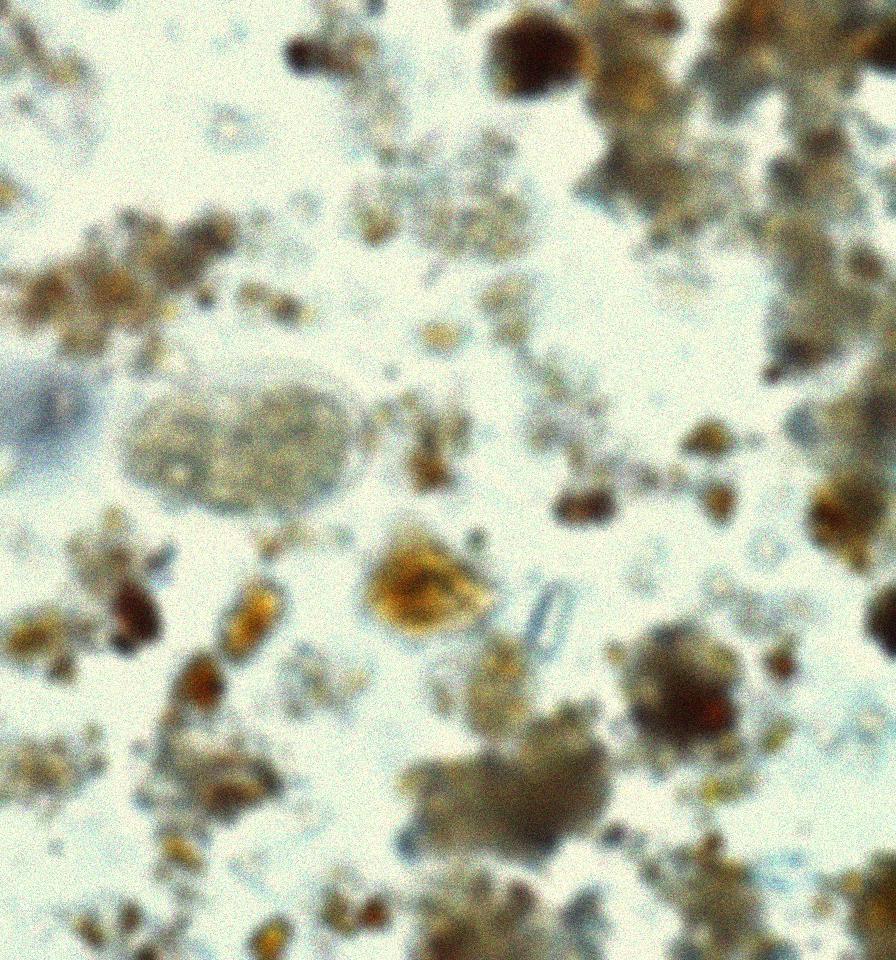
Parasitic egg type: Hookworm egg